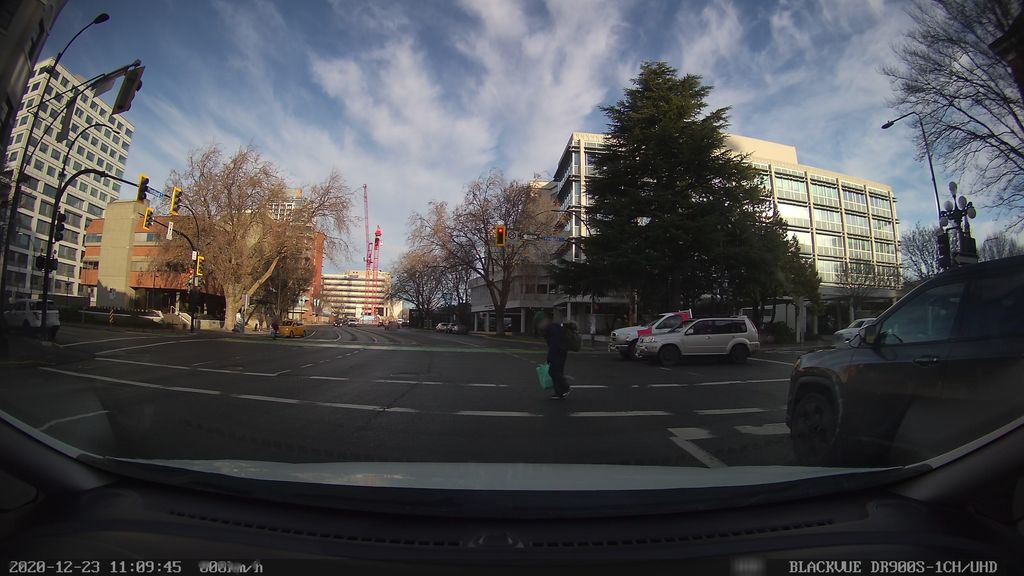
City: victoria